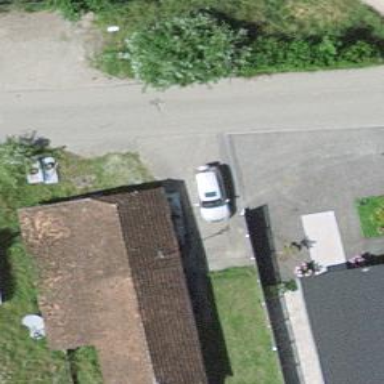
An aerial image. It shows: Garage.